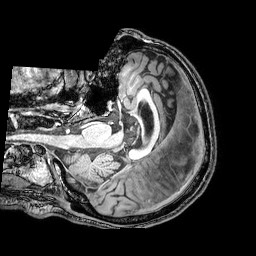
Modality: T1w
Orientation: axial
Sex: male
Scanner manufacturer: philips
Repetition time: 0.008171 s
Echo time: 0.00374 s